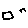
Label: hexagon